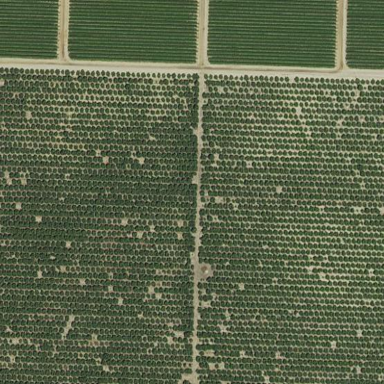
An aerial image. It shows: Almond orchard with rows of almond trees.